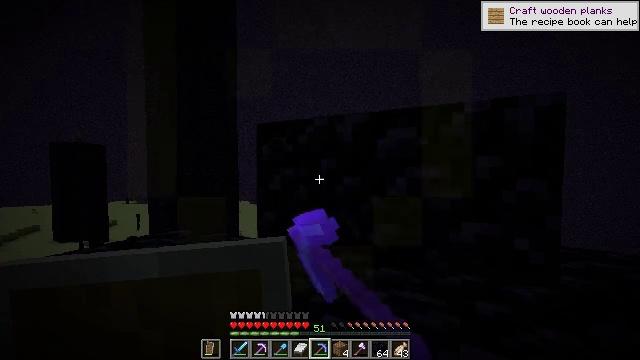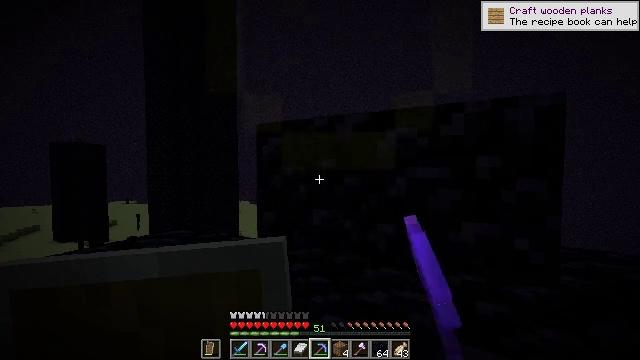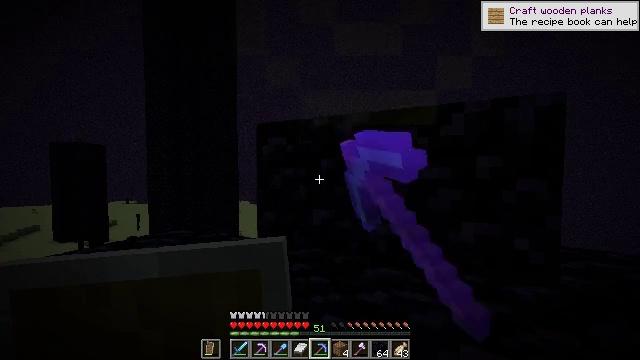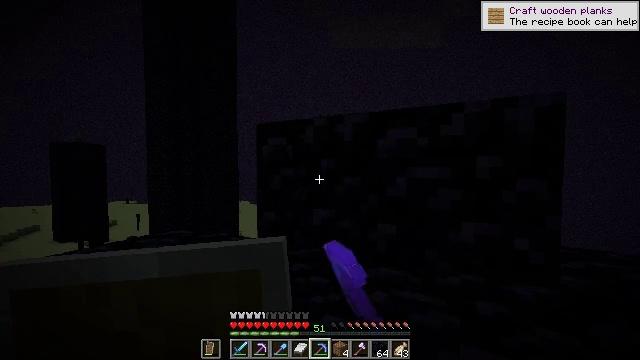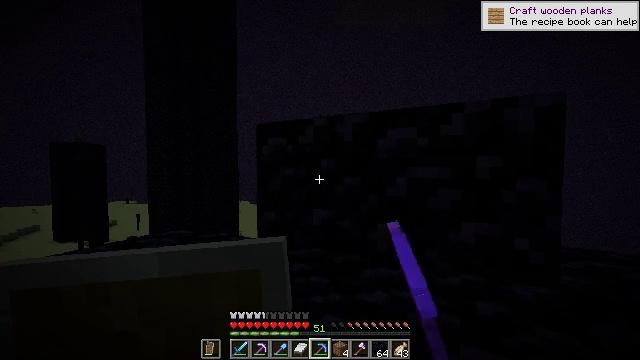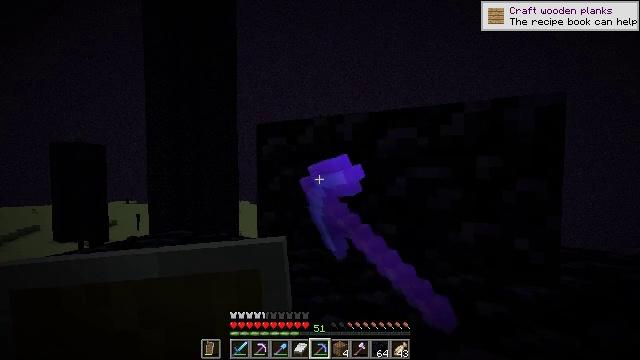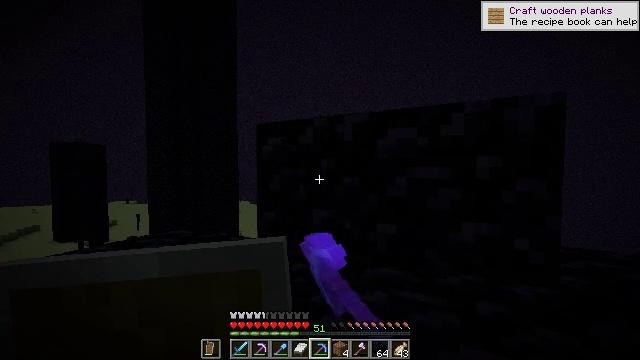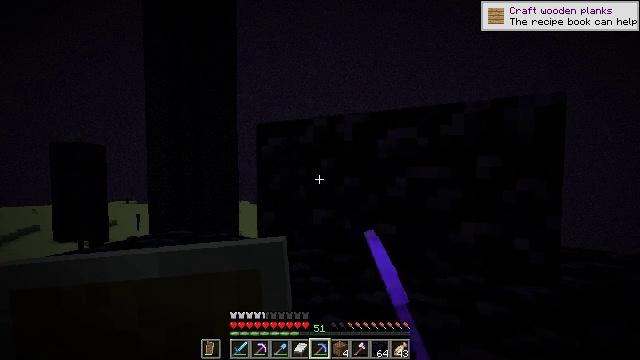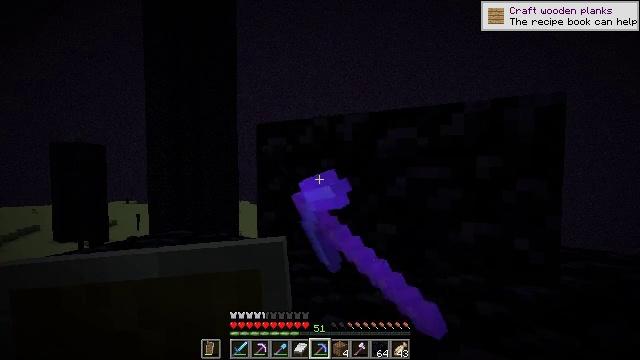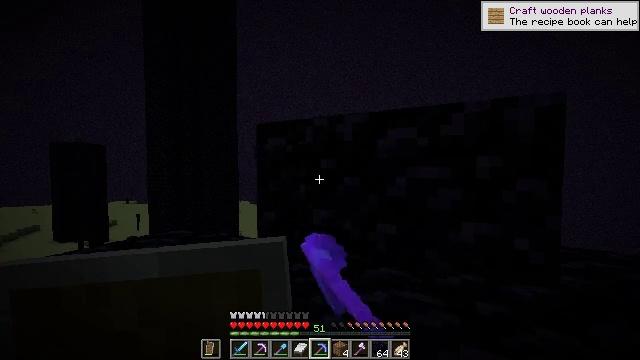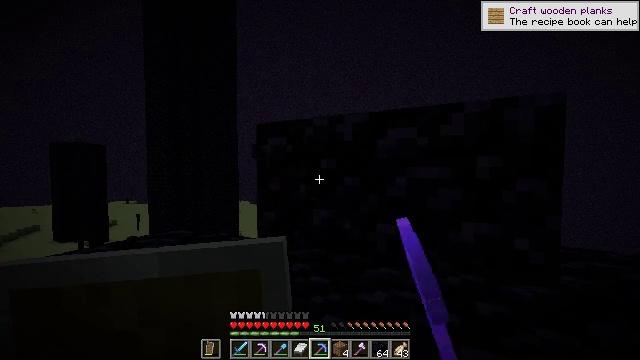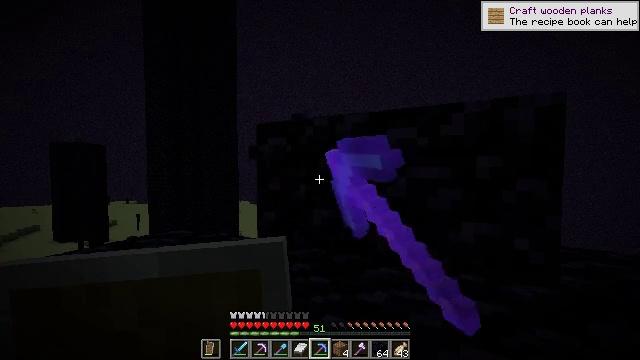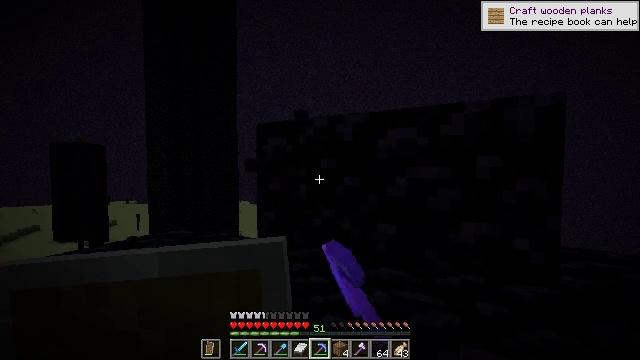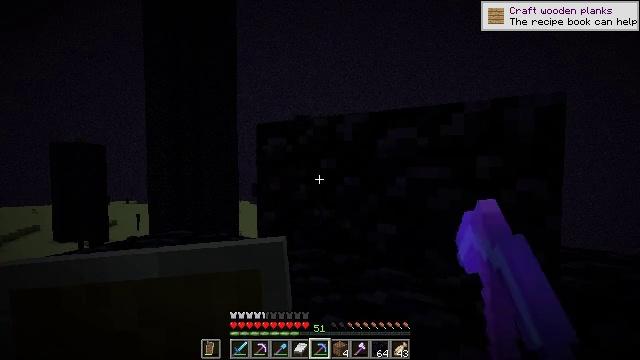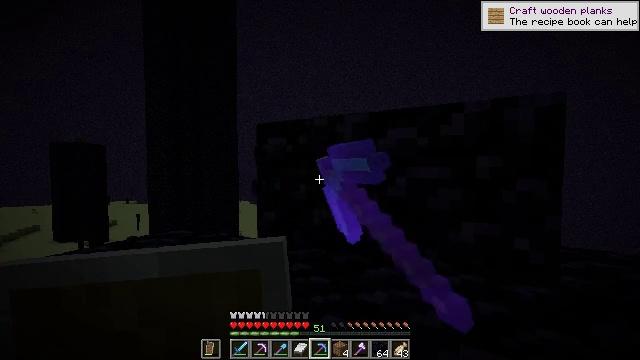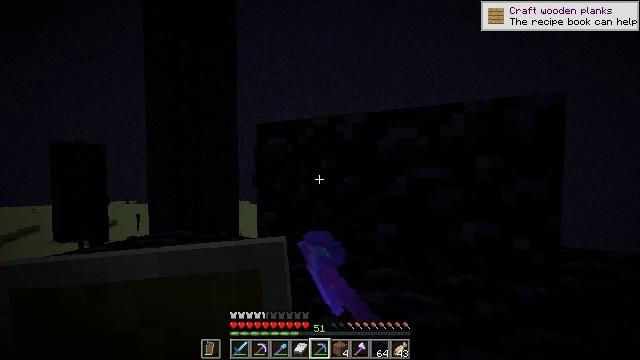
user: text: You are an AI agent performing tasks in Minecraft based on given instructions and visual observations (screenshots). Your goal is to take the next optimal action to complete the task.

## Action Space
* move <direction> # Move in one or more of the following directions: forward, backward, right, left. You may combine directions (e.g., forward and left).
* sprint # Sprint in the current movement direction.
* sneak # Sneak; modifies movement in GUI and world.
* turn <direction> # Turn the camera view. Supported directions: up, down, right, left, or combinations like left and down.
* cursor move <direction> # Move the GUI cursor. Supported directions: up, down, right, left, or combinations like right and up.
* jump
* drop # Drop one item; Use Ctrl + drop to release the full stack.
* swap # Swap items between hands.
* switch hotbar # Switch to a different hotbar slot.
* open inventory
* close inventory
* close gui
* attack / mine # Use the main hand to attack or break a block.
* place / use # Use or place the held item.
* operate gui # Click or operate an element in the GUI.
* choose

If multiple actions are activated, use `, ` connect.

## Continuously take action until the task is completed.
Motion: motion action
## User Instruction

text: Gather obsidian from a lava source.
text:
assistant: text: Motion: attack / mine
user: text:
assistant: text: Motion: attack / mine
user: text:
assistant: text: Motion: attack / mine
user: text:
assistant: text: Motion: attack / mine
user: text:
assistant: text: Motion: attack / mine
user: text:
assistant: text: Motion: attack / mine
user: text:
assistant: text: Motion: attack / mine
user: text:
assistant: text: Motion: attack / mine
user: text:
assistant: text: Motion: attack / mine
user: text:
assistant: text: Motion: attack / mine
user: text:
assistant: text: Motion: attack / mine
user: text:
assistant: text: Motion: attack / mine
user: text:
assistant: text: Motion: attack / mine
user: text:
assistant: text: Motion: attack / mine
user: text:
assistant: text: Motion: attack / mine
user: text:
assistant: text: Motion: attack / mine
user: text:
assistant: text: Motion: attack / mine
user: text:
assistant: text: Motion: attack / mine
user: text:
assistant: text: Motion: attack / mine
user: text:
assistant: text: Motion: attack / mine
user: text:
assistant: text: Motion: attack / mine
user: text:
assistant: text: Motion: attack / mine
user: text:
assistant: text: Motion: attack / mine
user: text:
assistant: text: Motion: attack / mine
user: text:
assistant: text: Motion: attack / mine
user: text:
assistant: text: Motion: attack / mine
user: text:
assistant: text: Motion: attack / mine
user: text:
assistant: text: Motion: attack / mine
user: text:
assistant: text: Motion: attack / mine
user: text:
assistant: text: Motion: turn right, attack / mine